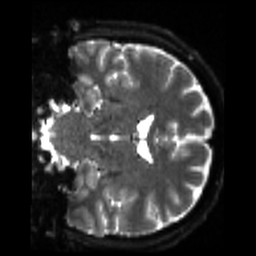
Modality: sbref
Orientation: coronal
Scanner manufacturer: siemens
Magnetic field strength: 3 T
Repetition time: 4 s
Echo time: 0.0594 s